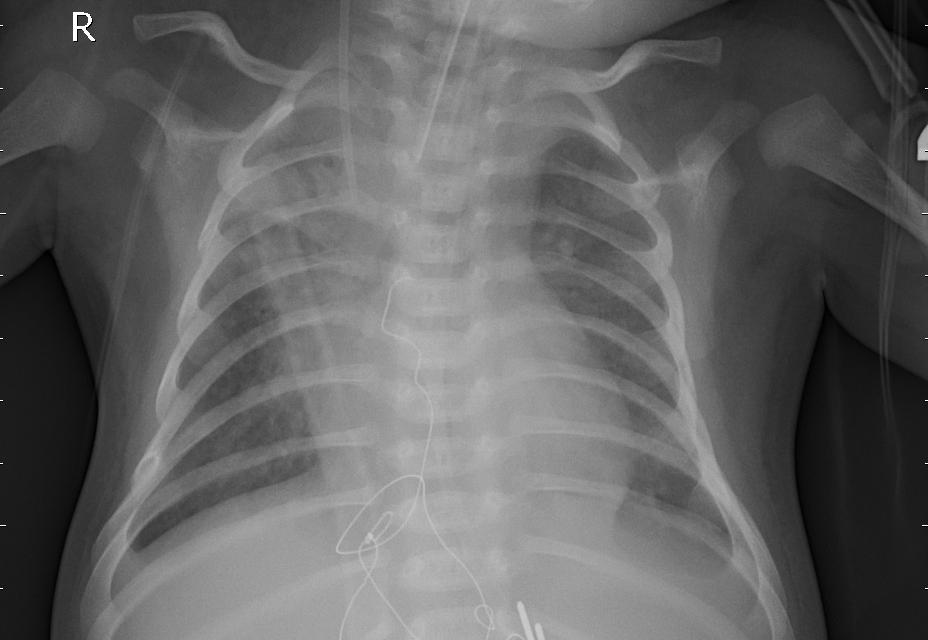
Diagnosis: PNEUMONIA